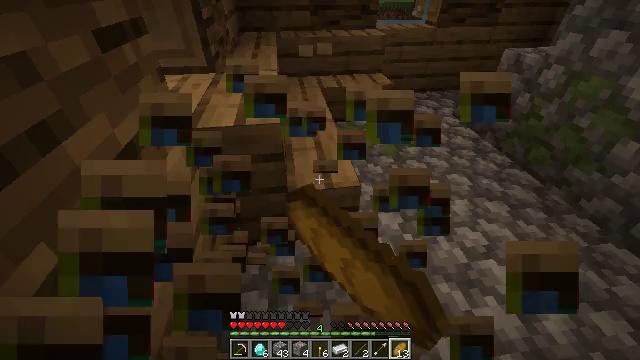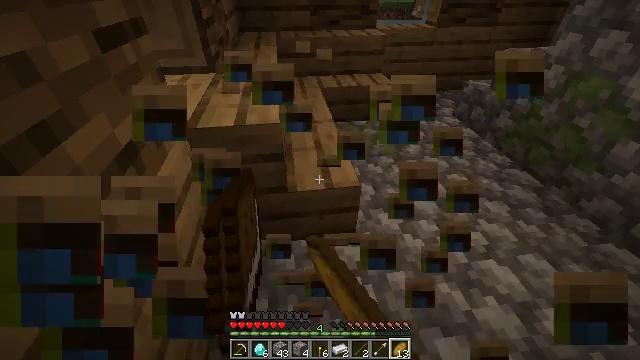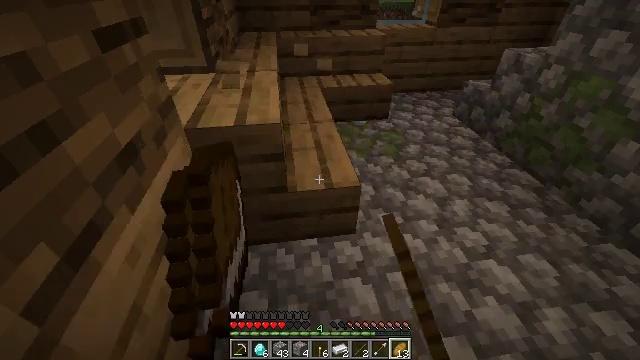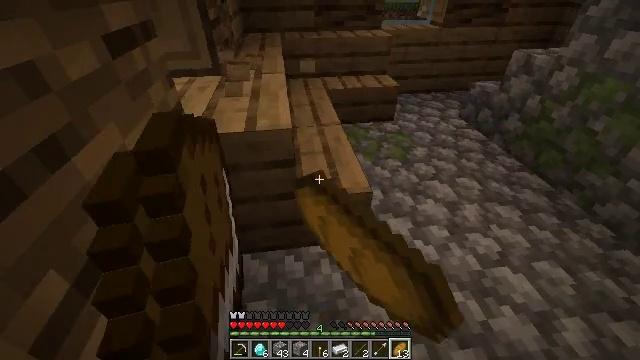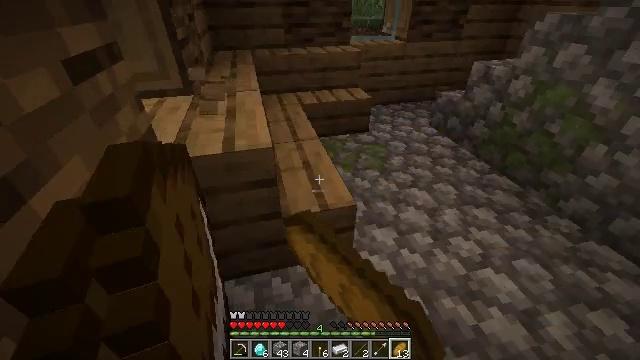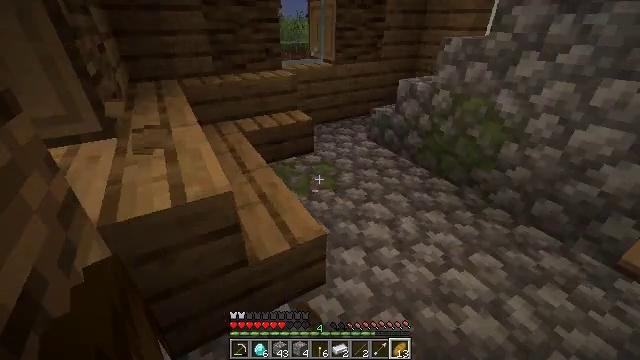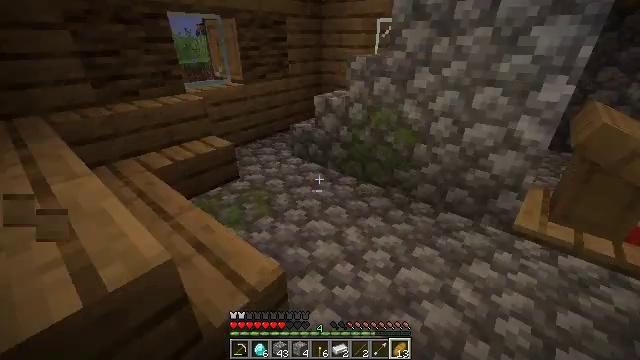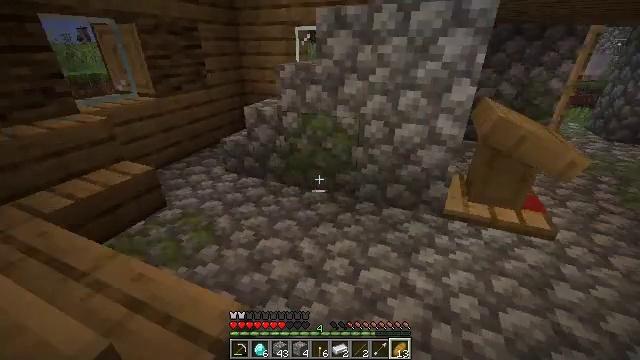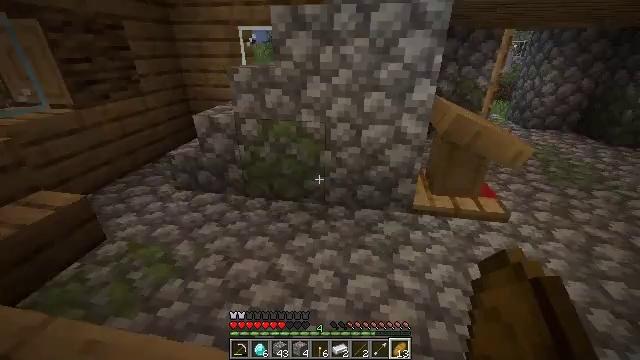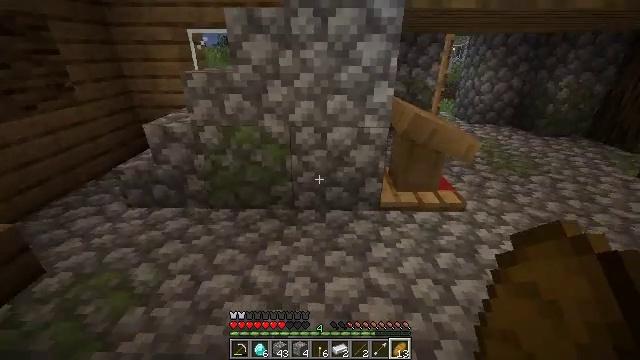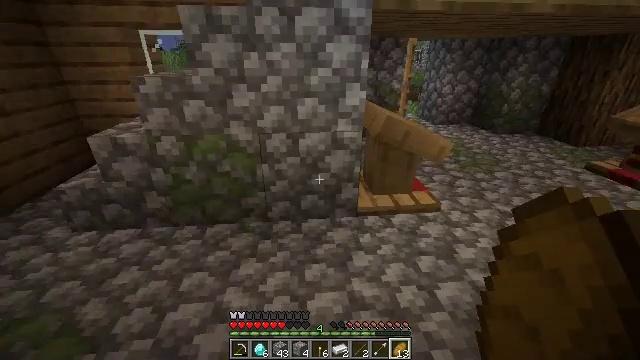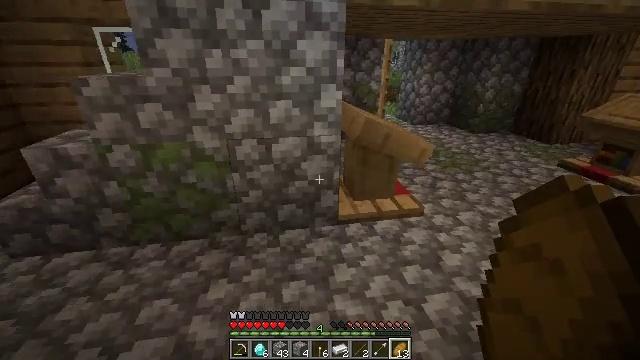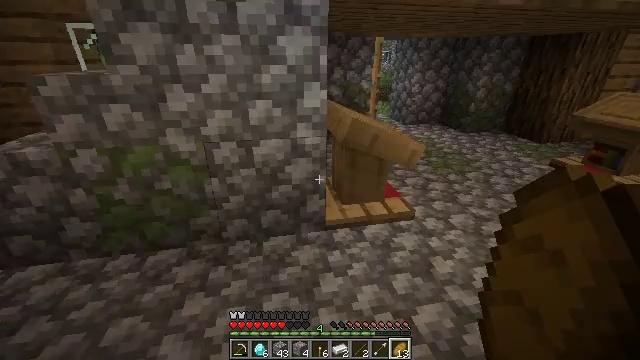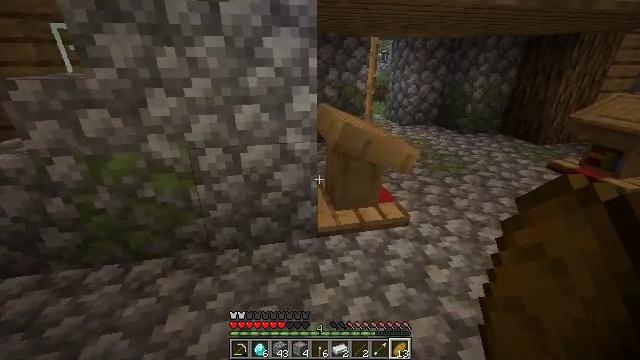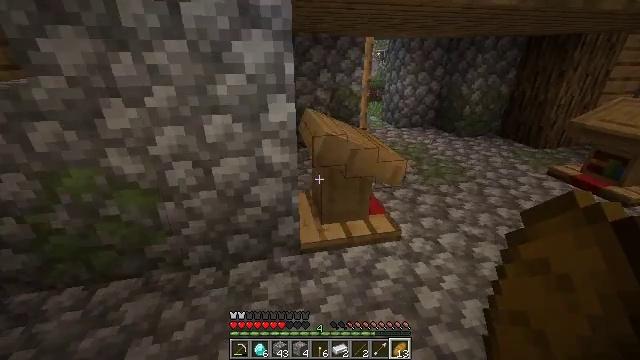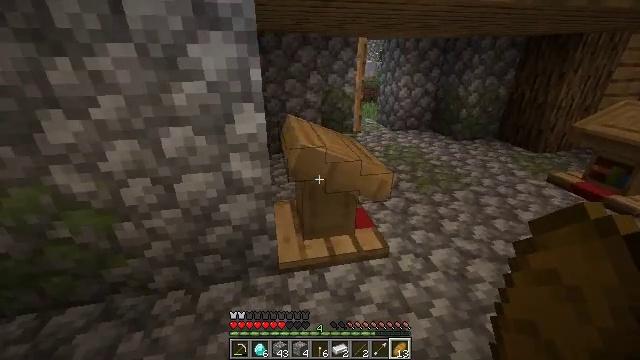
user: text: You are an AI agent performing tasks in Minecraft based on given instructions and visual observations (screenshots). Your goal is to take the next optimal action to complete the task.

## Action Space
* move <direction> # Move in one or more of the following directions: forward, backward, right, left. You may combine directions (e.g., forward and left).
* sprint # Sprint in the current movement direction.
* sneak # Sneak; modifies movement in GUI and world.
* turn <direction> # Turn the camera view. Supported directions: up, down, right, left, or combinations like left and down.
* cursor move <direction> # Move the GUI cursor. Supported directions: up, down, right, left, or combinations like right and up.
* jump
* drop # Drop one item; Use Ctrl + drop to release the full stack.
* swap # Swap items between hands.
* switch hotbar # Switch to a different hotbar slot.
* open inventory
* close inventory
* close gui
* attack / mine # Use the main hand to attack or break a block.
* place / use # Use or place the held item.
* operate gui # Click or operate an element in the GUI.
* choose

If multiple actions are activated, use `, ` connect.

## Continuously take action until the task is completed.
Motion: motion action
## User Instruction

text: Mine the lectern.
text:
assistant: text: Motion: attack / mine
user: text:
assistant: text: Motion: attack / mine
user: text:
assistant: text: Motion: move forward and move left, attack / mine
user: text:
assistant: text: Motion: move forward and move left, turn right and up
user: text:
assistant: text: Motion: move forward and move left, turn right and up
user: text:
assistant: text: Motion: move forward and move left, turn right and up
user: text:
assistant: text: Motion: move forward and move left, turn right and up
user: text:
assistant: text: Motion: move forward and move left, turn right
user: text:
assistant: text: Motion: move forward and move left, turn right
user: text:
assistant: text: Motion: move forward and move left, turn right
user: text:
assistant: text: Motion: move forward and move right, turn right
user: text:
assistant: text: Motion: move forward and move right, turn right
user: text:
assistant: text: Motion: move forward and move right
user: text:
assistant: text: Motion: move forward and move right
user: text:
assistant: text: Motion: move forward and move right
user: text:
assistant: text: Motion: move forward and move right
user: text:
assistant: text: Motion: move forward, turn left
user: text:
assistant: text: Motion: turn left and down, attack / mine
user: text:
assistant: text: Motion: turn left, attack / mine
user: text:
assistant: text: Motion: attack / mine
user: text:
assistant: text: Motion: attack / mine
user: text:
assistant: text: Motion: attack / mine
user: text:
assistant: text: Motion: attack / mine
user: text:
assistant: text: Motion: attack / mine
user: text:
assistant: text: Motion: attack / mine
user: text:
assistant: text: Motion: attack / mine
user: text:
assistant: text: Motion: attack / mine
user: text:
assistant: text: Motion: attack / mine
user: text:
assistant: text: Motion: attack / mine
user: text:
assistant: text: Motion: attack / mine